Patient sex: F
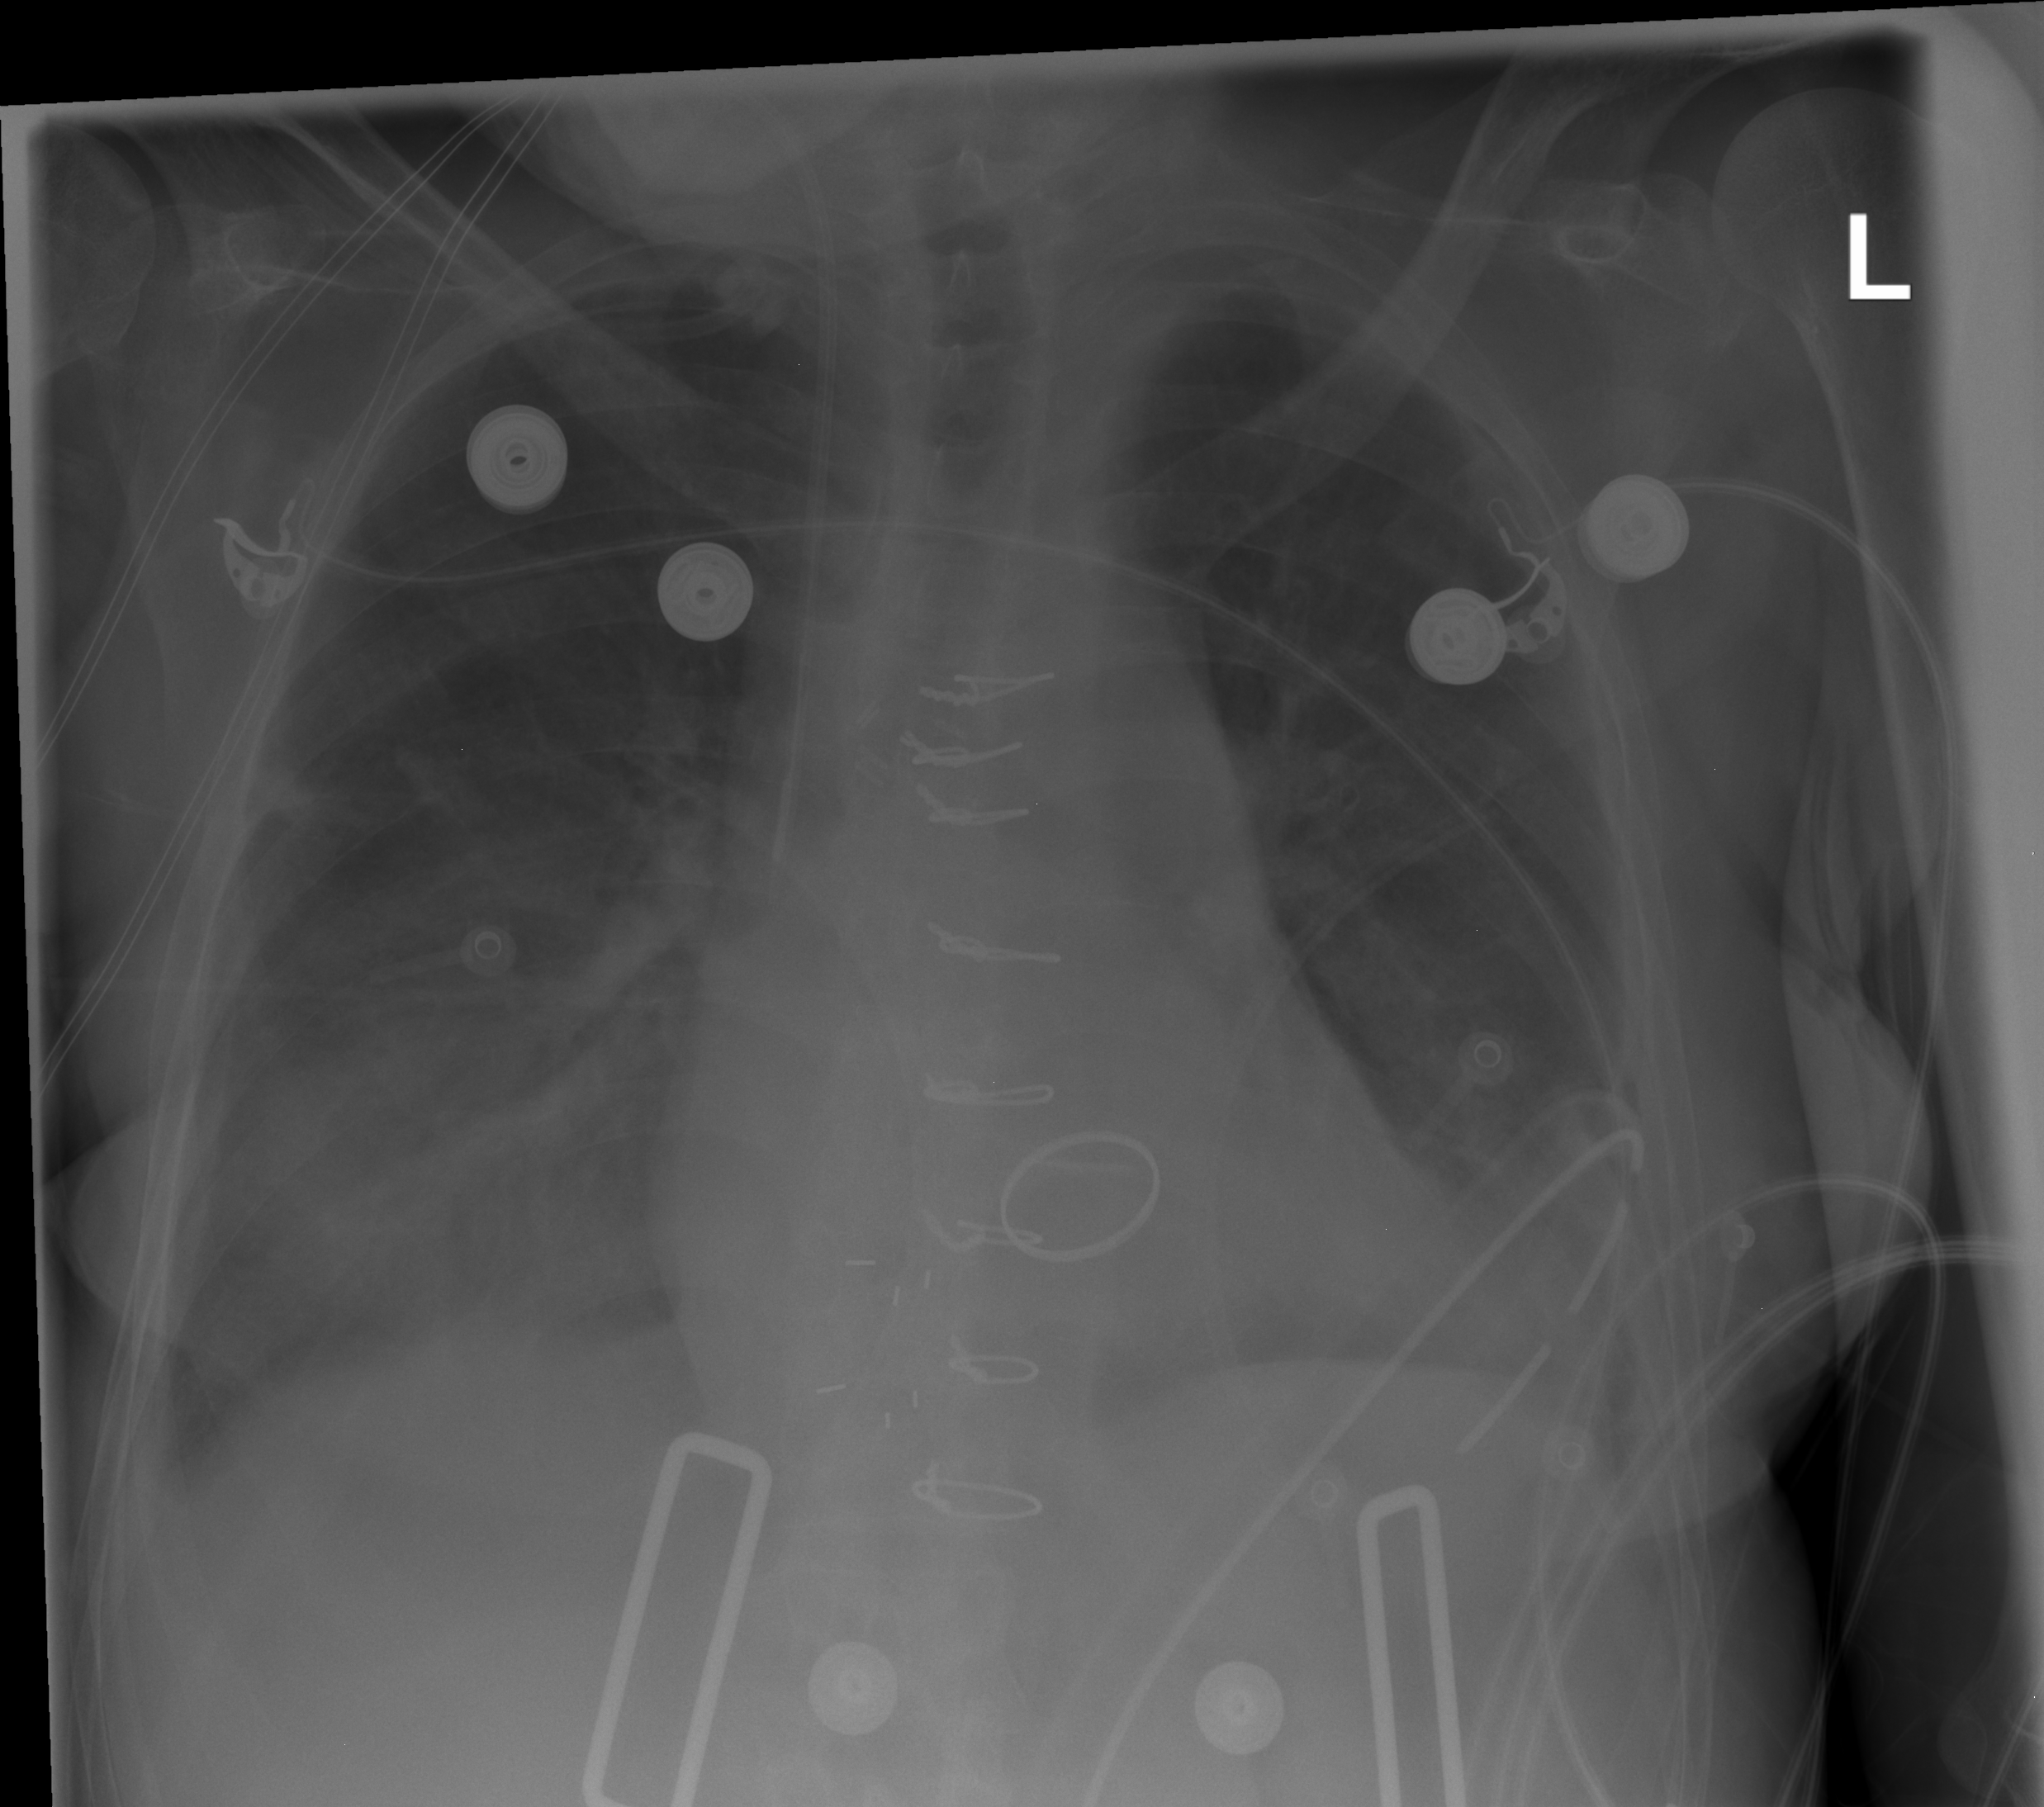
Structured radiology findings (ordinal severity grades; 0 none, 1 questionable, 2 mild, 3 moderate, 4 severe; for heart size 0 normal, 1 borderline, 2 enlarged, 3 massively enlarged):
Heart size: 0
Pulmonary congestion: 0
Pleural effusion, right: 1
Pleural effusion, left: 1
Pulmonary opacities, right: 2
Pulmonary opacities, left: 0
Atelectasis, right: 2
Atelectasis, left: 1